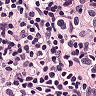
Metastatic tissue present: yes